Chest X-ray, AP view. Patient: 41 years old, sex F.
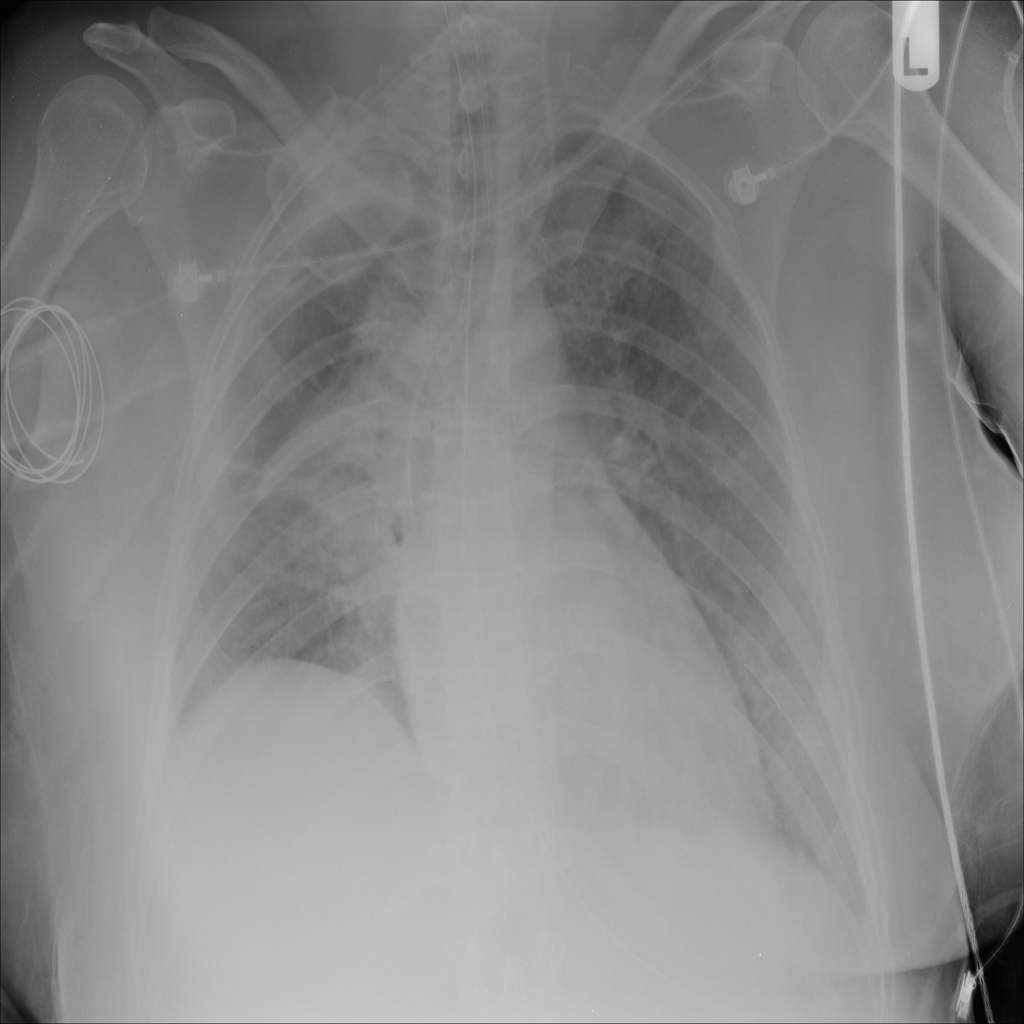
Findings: Fibrosis, Infiltration